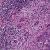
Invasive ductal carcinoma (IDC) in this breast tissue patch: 1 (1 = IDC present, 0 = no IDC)